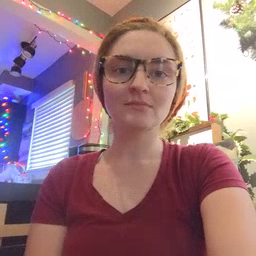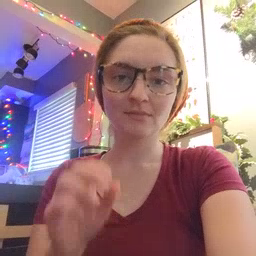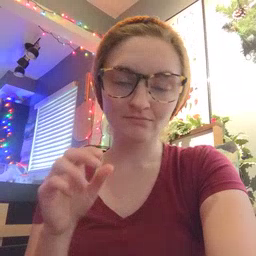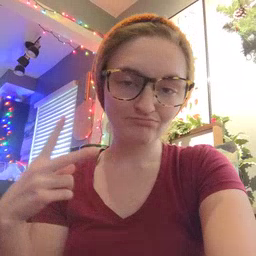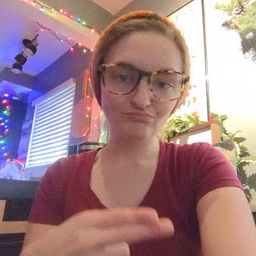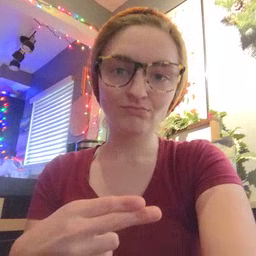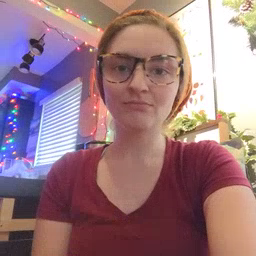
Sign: cut